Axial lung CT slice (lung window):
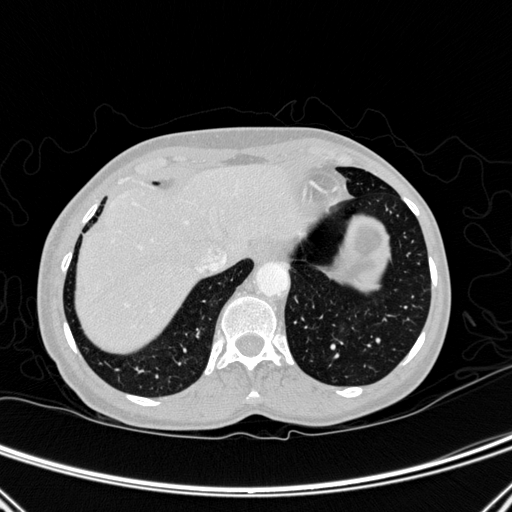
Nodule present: no